Field crop: maize
Growth stage: 1
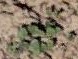
Species: convolvulus